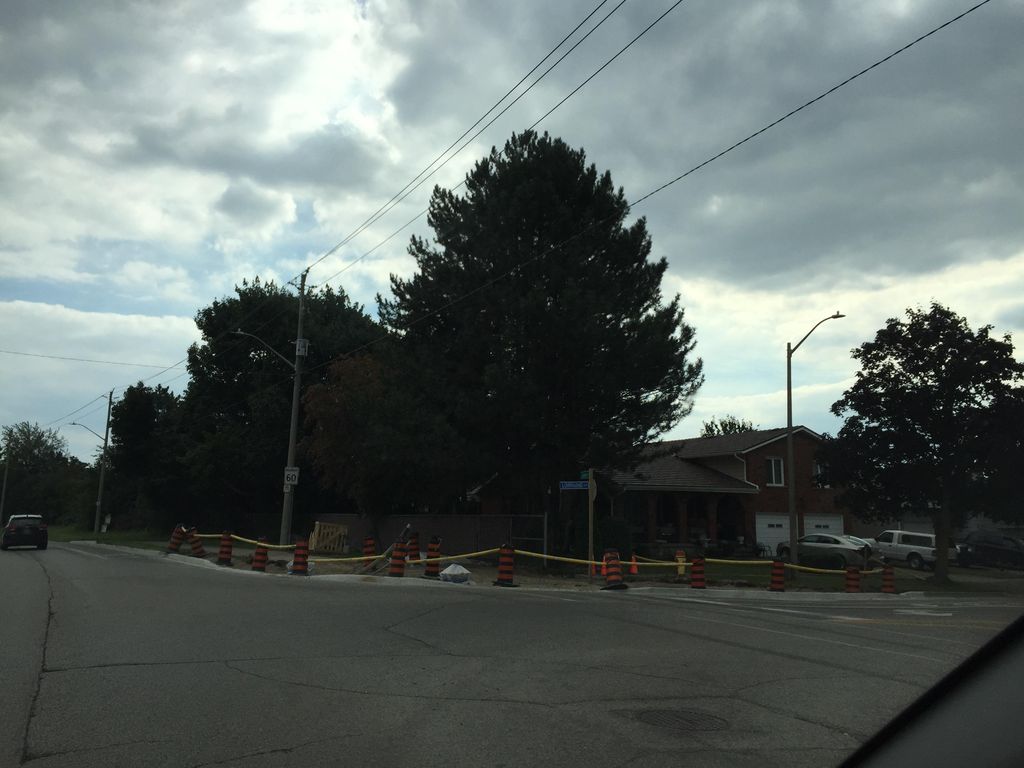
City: kitchener-waterloo